Current action and preconditions to check: trajectory_clear

Your task: For each precondition in the list above, predict whether it will hold at this action.

Consider the current scene as observed from the mobile robot's camera, and analyze the predicted future states of all dynamic agents (e.g., people, animals, vehicles, or any moving entities) within the NEXT SECOND.

IMPORTANT: Only answer "very likely" if you are absolutely certain—based on strong, clear evidence—that a dynamic agent will violate the precondition in the predicted future state. Do NOT answer "very likely" for unlikely, ambiguous, or low-probability risks.

Ask yourself for each precondition: Is there a high probability, with clear and convincing evidence, that the predicted future states of any dynamic agent will interfere with the predicted future state of the currently executing action within the NEXT SECOND, causing that precondition to fail?

Assess the risk level based on these predictions. Use "likely" or "very likely" if motions create a clear risk of interference.

Use "neutral" or "improbable" if agents are nearby but their predicted paths are clearly diverging or non-conflicting.

Failure Risk Categories: "very improbable", "improbable", "neutral", "likely", "very likely"

Answer Format: Output ONLY the probability_of_failure value from these categories: "very improbable", "improbable", "neutral", "likely", "very likely"

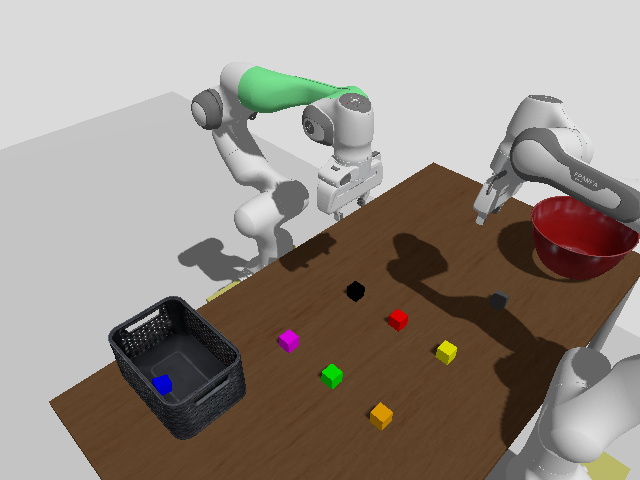

Answer: very improbable